Aerial crown-view tile of a tropical tree (Barro Colorado Island, Panama), acquired 20250317:
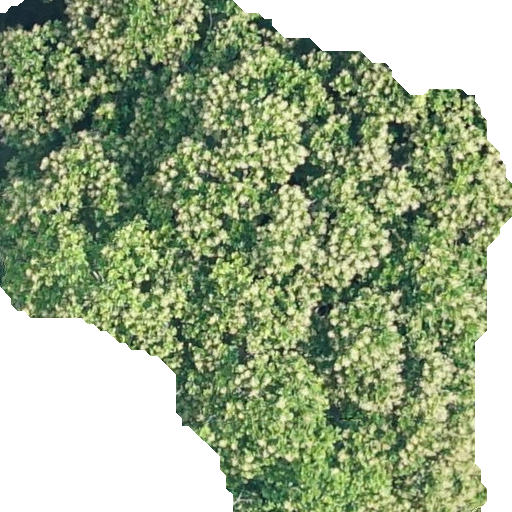
Species: Anacardium excelsum
GBIF accepted scientific name: Anacardium excelsum
Crown area: 336.616 m²